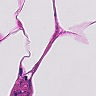
Metastatic tissue present: no